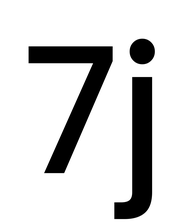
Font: Poppins-Medium